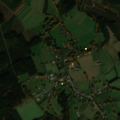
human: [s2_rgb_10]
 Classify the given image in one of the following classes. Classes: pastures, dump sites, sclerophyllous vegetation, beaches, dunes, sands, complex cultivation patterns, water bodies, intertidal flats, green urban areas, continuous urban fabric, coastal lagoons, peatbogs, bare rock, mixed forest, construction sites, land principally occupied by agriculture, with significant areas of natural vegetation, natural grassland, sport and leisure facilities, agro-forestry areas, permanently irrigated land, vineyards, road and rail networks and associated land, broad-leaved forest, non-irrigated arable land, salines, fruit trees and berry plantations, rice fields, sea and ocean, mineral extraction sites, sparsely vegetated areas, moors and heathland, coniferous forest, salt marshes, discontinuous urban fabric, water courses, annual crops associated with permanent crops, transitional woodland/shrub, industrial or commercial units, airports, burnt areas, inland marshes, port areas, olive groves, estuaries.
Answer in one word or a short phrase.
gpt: discontinuous urban fabric, pastures, coniferous forest, mixed forest, transitional woodland/shrub